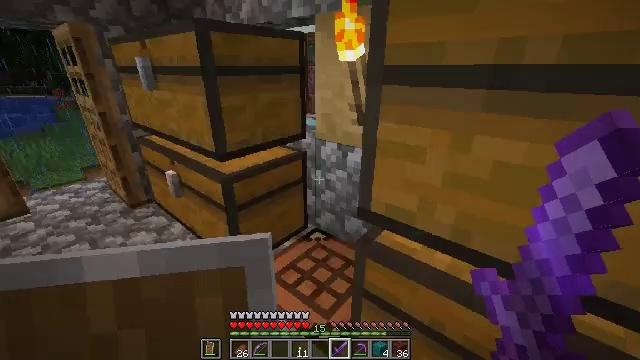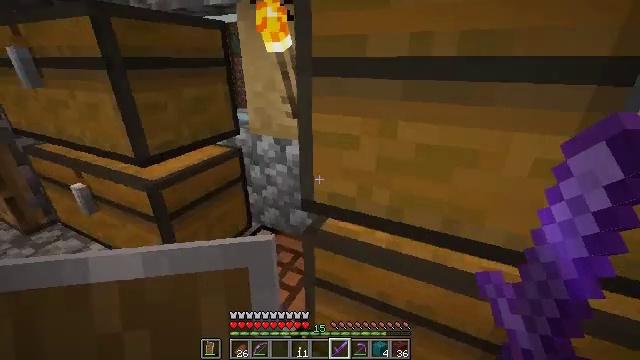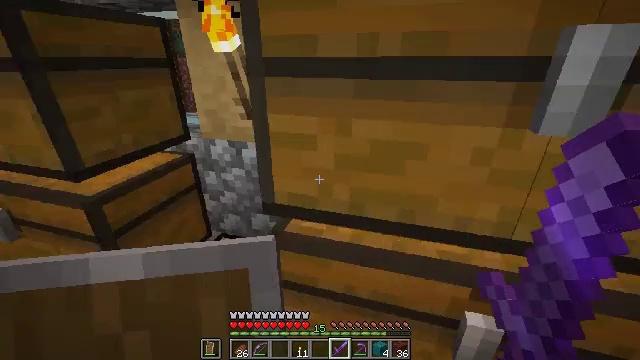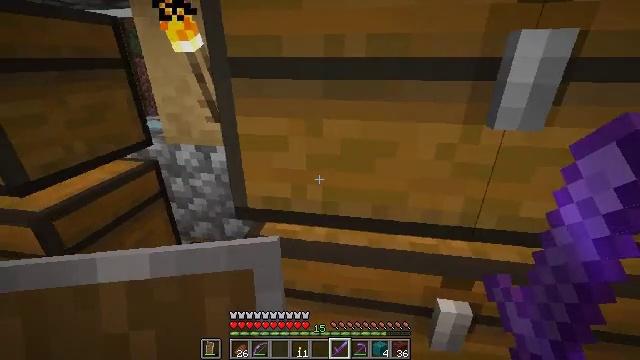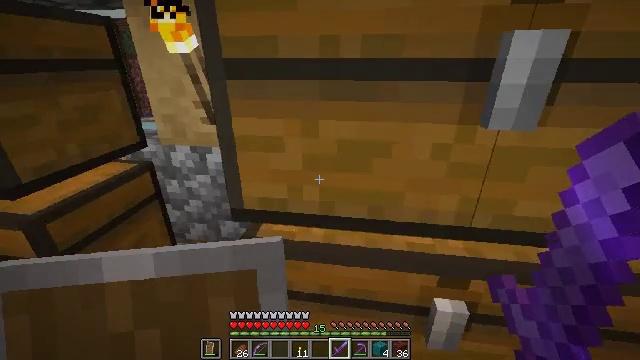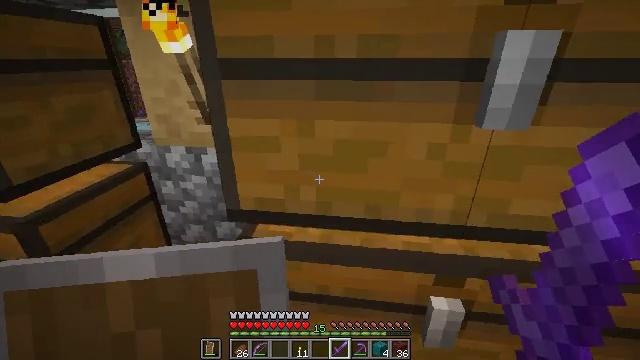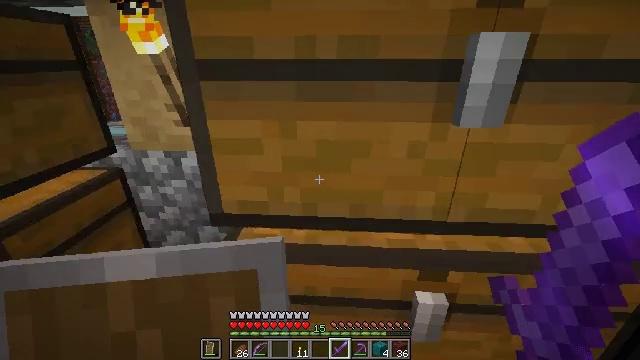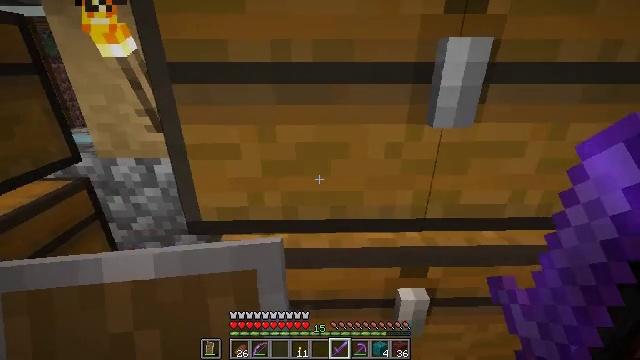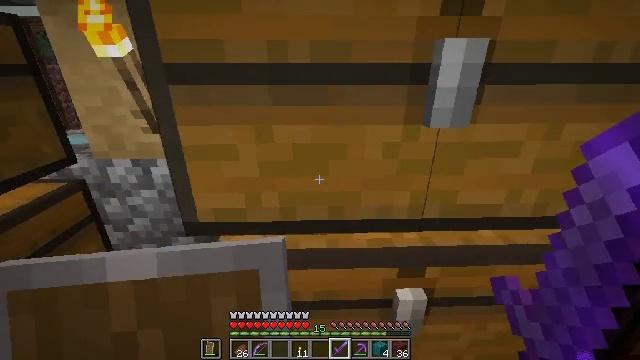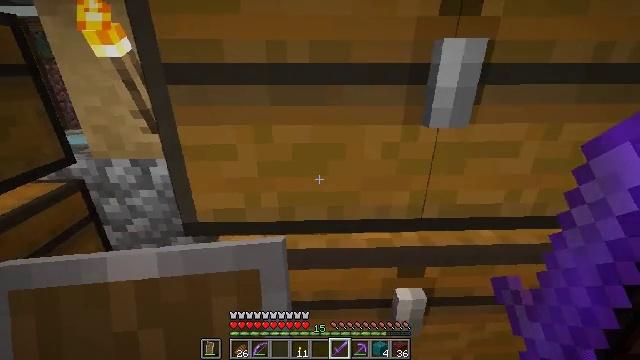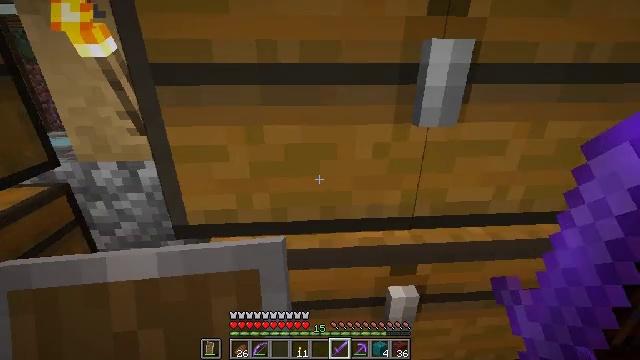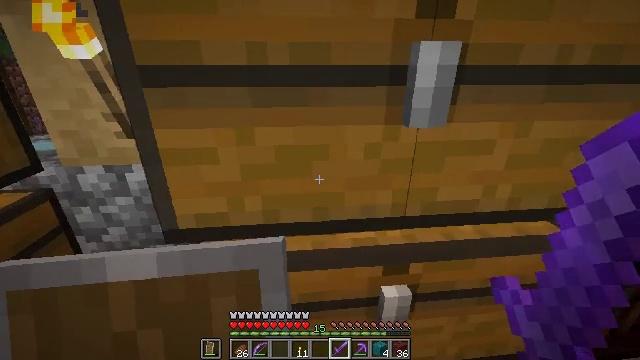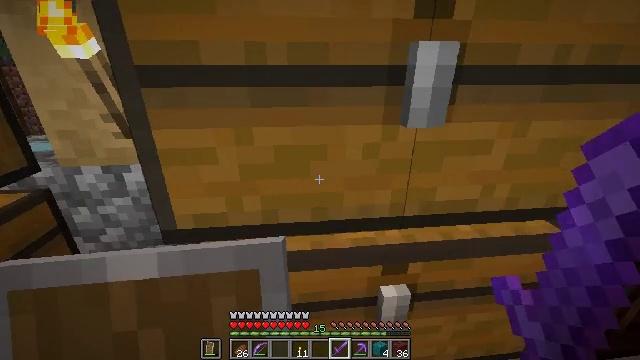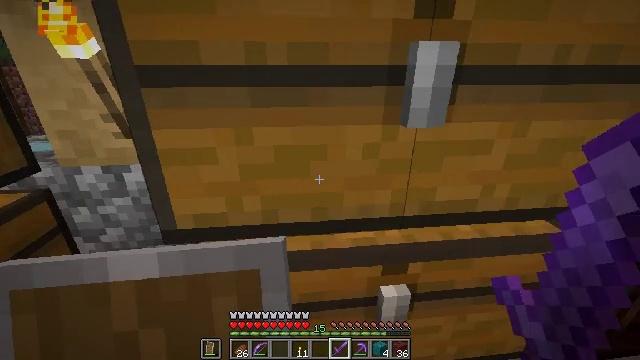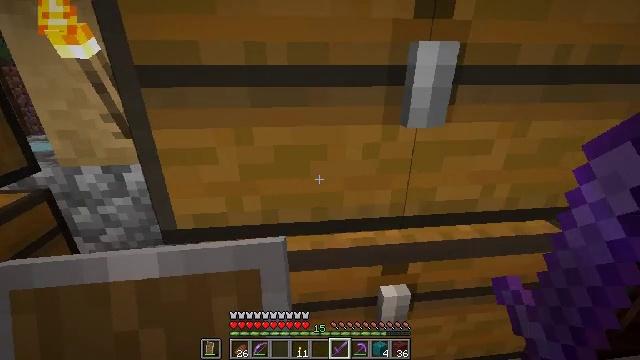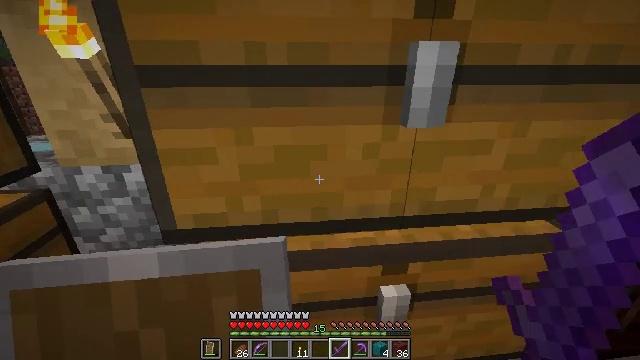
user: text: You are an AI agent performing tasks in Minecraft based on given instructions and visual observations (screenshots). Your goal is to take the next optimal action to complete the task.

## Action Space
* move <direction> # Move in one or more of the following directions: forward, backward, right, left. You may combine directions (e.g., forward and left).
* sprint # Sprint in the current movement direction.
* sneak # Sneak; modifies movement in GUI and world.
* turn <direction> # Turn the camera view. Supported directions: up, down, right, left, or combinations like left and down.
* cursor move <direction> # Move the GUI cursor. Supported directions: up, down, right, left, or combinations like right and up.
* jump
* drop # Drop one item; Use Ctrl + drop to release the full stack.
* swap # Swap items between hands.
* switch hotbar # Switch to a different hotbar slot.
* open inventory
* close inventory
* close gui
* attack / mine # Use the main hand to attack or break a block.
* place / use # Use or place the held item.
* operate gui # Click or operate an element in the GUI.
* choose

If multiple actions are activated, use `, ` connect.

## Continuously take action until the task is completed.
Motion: motion action
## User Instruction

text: Get an ender eye by combining ender pearl and blaze powder in the crafting table.
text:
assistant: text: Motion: turn right and down
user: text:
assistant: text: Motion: turn right
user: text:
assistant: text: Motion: turn right
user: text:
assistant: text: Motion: no_op
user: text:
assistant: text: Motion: no_op
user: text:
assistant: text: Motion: turn right
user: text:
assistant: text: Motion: turn right
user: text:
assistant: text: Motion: no_op
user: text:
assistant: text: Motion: no_op
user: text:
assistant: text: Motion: turn right
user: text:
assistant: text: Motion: turn right
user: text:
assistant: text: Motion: no_op
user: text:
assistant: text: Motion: no_op
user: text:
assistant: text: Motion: no_op
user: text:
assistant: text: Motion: no_op
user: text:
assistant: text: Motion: no_op
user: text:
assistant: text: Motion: no_op
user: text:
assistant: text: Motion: no_op
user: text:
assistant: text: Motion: turn left and up
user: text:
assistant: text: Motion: turn left and down
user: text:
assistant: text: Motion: turn down
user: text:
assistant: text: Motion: turn right and down
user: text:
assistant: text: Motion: turn down
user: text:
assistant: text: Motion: no_op
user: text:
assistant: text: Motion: use / place
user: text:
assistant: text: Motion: use / place
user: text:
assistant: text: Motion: use / place
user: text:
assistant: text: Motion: use / place
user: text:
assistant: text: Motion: no_op
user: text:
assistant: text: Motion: no_op